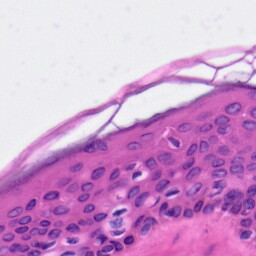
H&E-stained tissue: Skin